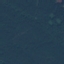
Label: Forest